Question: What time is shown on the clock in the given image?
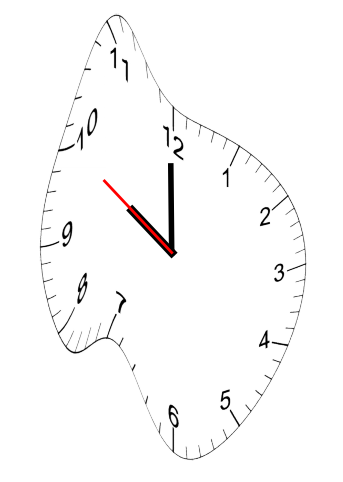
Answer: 09:59:50